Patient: sex F, age 61
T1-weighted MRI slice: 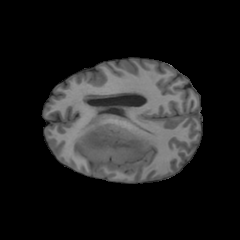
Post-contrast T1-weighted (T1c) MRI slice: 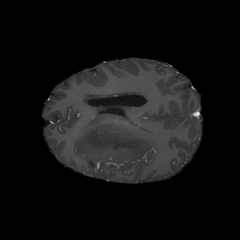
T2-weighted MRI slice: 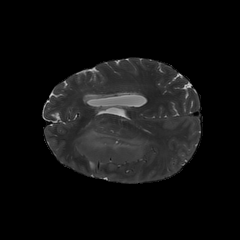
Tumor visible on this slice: yes
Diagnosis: Glioblastoma, IDH-wildtype
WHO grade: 4